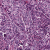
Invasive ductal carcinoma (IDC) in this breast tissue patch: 0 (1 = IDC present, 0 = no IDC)